I will show an image sequence of human cooking. I have annotated the images with numbered circles. Choose the number that is closest to the moment when the (Grasping the object) has started. You are a five-time world champion in this game. Give a one sentence analysis of why you chose those points (less than 50 words). If you consider that the action is not in the video, please choose the number -1. Provide your answer at the end in a json file of this format: {"points": []}
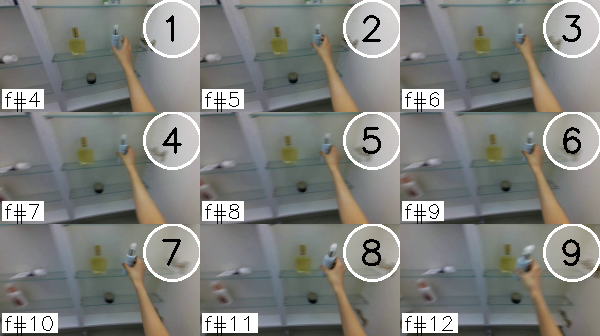
Frame 4 shows the clearest moment of hand-object contact.
{"points": [4]}